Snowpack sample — Snodgrass Mountain, Crested Butte, Colorado (2/4/25, 12:06 PM MST)
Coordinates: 38.923, -106.968
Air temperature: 35 °F
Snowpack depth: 80 cm
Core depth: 70 cm
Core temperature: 32 °F
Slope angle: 14°, slope face: 78°
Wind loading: low
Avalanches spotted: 0
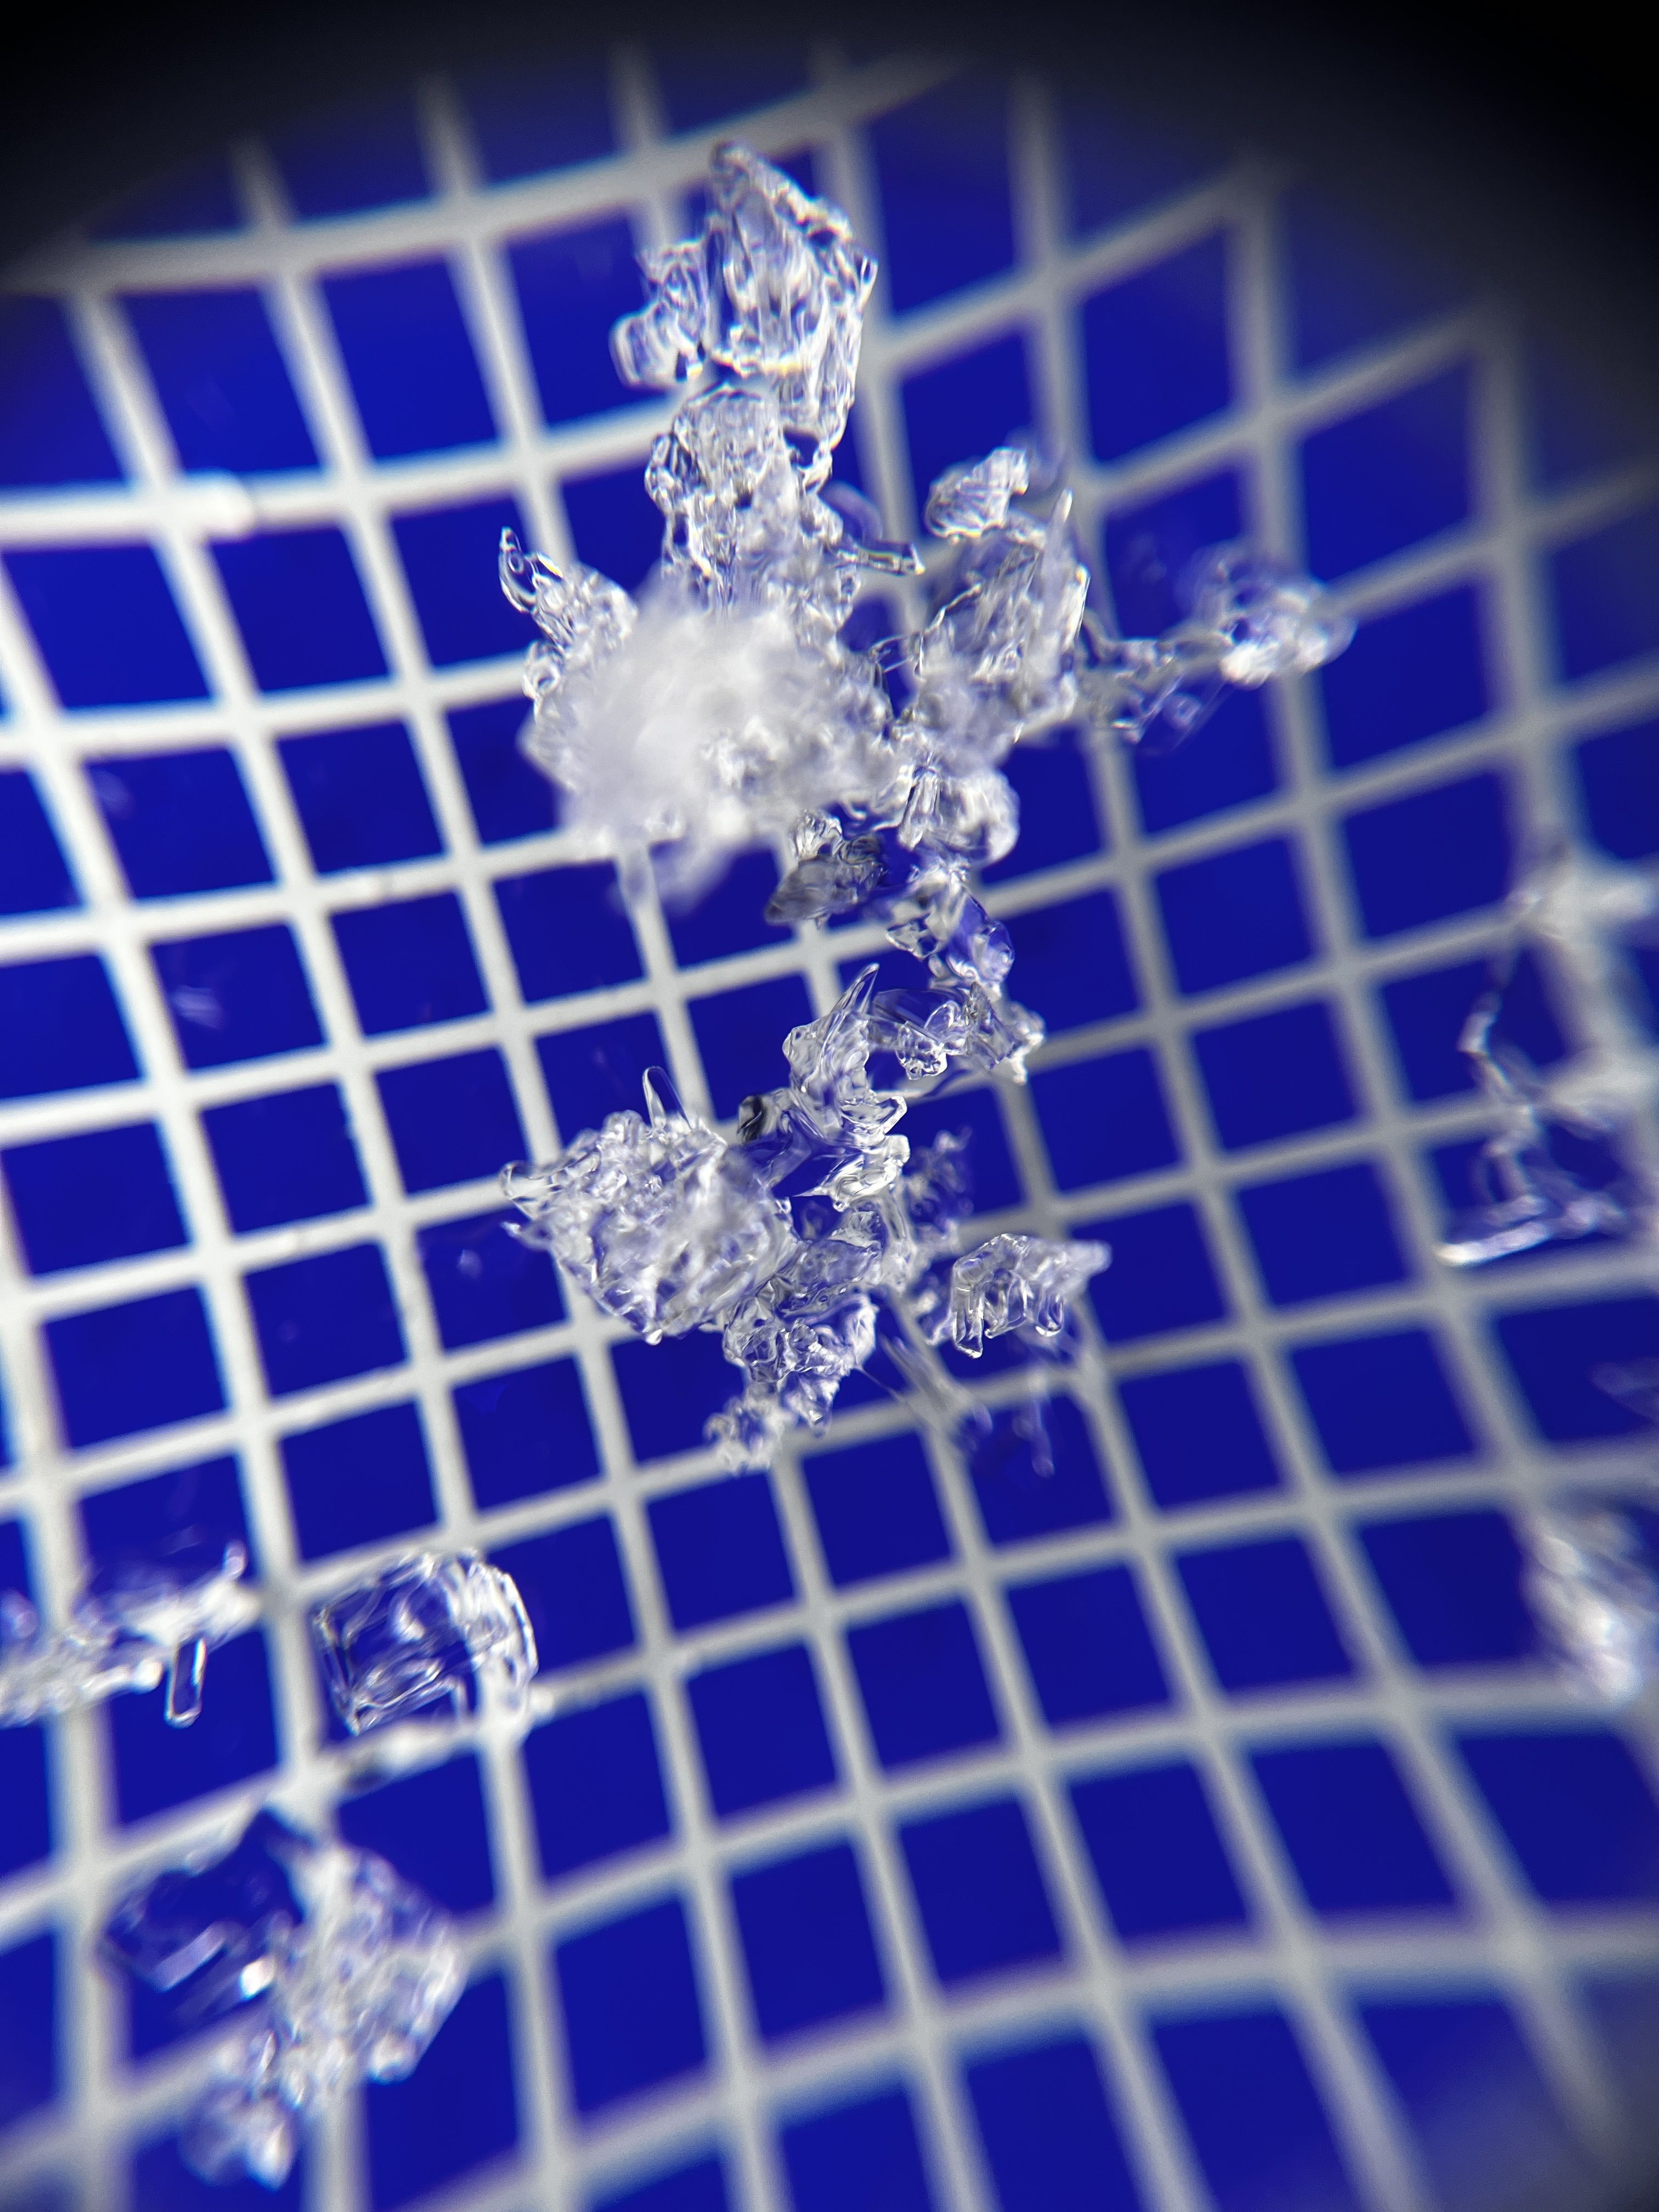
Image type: magnified_profile
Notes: No avalanches nearby, unusually warm weather for the last month reported by residents, Collected 25 yards from treeline